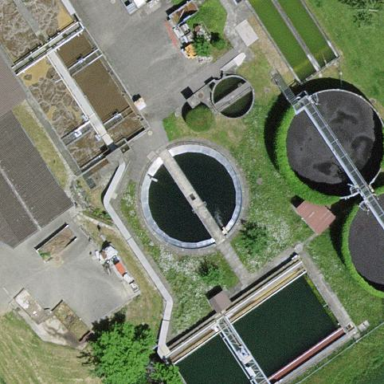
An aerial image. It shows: Body of wastewater.